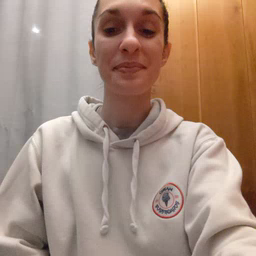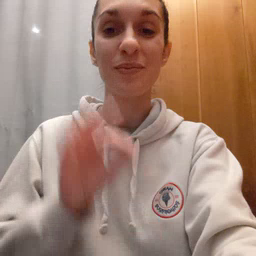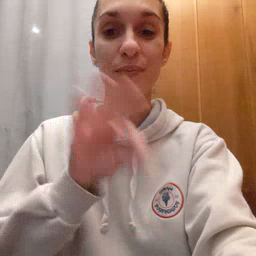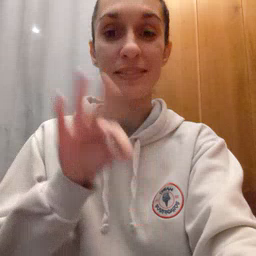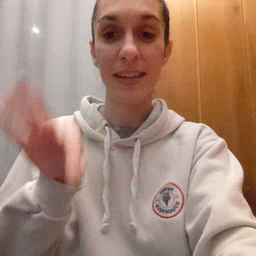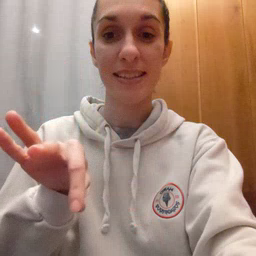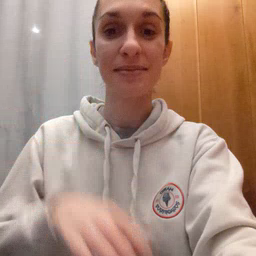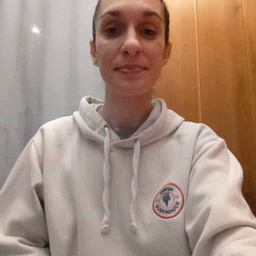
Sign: frenchfries